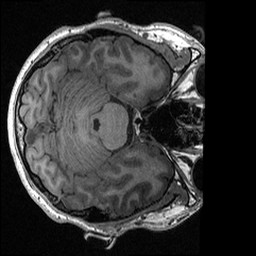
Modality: T1w
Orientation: axial
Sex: male
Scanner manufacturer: ge
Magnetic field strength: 3 T
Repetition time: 0.0064 s
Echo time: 0.00281 s